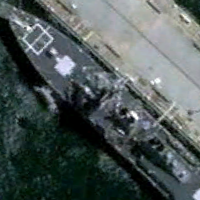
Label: destroyer